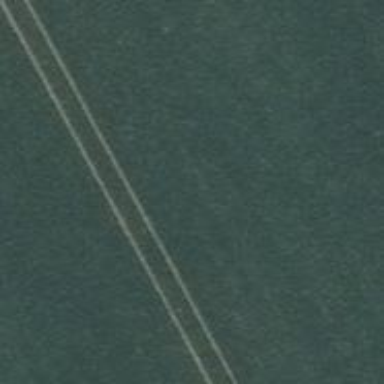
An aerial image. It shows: Power pole.